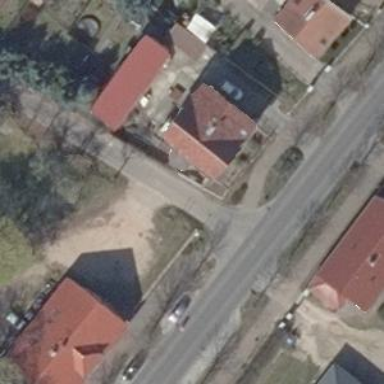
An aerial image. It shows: Road with "give way" sign.